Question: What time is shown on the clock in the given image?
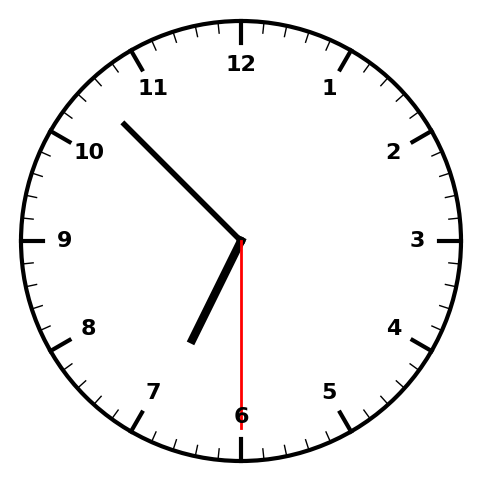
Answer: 06:52:30